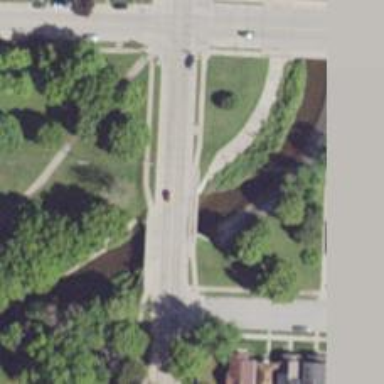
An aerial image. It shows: Footway on bridge.